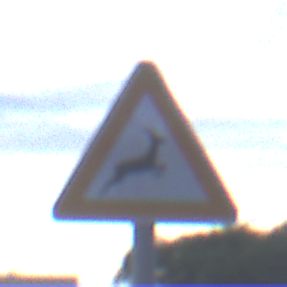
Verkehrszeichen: WildwechselLinks
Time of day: SunriseSunset
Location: Outdoor (Suburban)
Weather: PartlyCloudy
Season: NotSpecified
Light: Natural